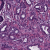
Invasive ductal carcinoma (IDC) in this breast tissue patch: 1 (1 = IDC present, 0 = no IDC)